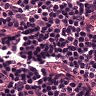
Metastatic tissue present: no